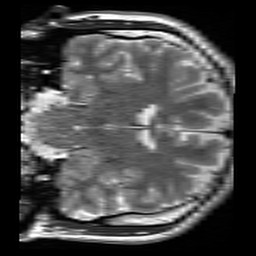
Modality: T2w
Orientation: coronal
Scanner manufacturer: siemens
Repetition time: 3.9 s
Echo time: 0.076 s